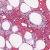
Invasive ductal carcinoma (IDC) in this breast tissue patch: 0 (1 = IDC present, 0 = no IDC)